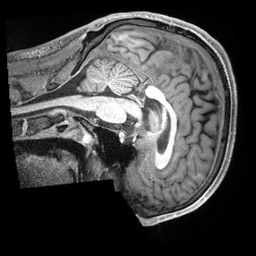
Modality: T1w
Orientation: sagittal
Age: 23
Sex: male
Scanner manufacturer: siemens
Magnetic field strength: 3 T
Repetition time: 2.4 s
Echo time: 0.00226 s